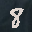
Label: 8